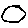
Label: moon